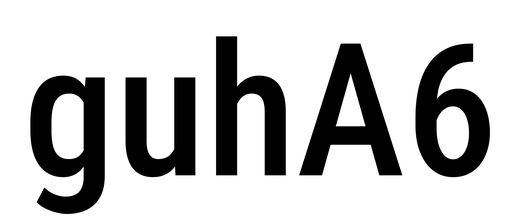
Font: Roboto_Condensed_Medium